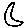
Label: moon